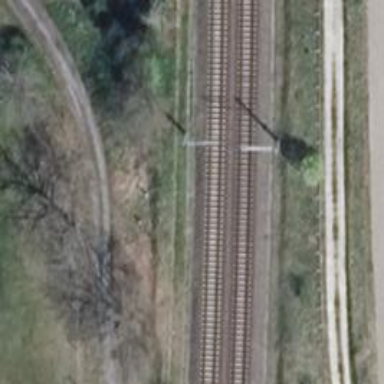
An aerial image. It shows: Railway milestone with catenary mast.